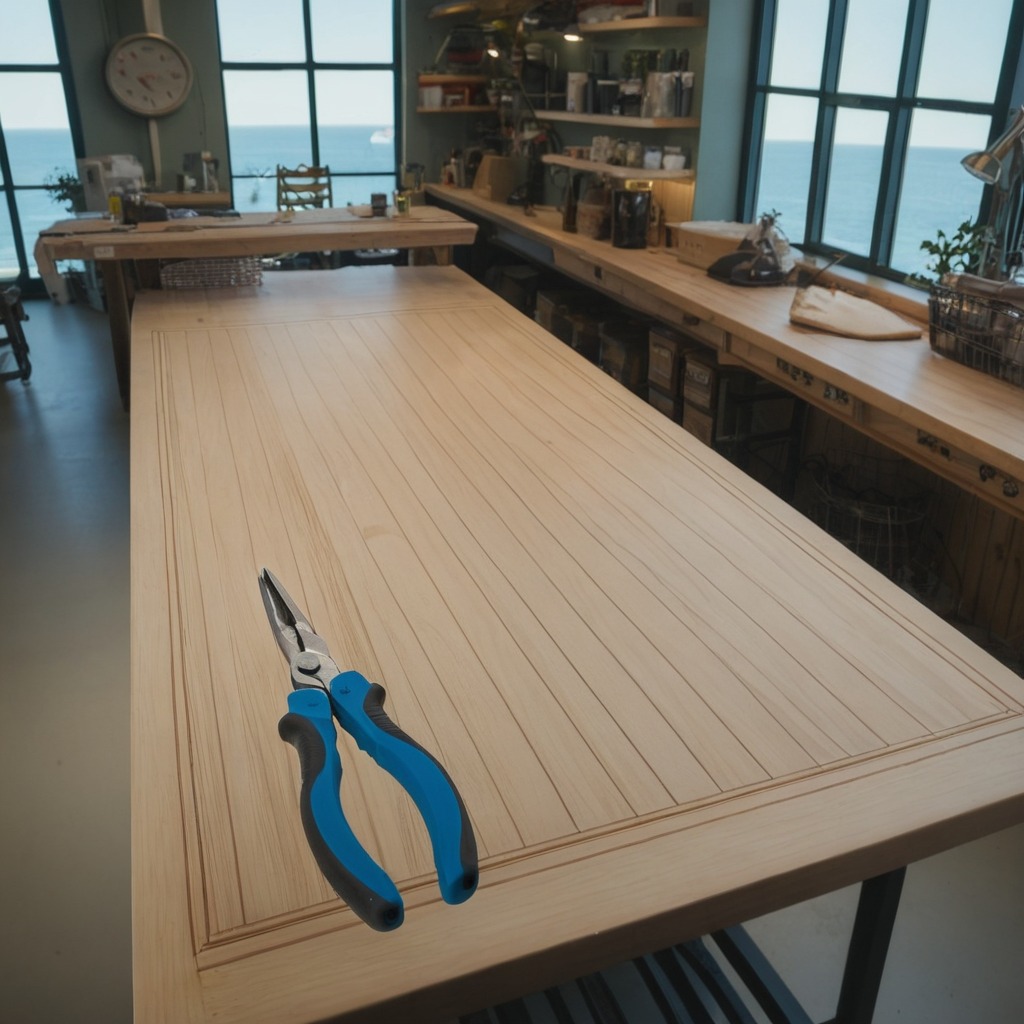
A plier is lying on a workbench inside a coastal fishing gear workshop.